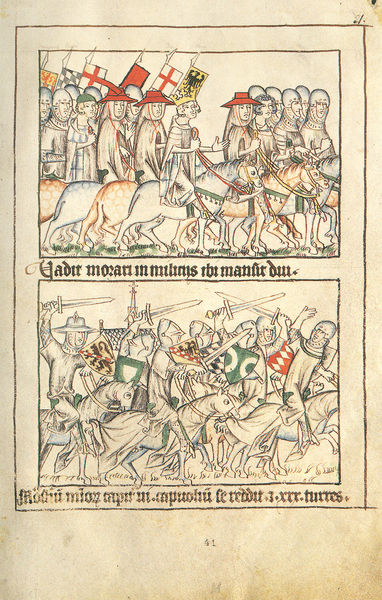
Titel: Trierer Bildhandschrift/Bilderchronik von Kaiser Heinrich VII. und Kurfürst Balduin von Luxemburg 1308-1313/ Kaiser Heinrichs Romfahrt
Schlagwörter: adler, kampf, frauen, menschen, frau, hut, hüte, männer, zeichnung, rot, rahmen, krone, pferd, pferde, reiter, schrift, fahnen, schlacht, gefolge, könig, schild, unterschrift, buch, schilder, schwert, schwerter, text, helm, ritter, rüstung, buchseite, wappen, helme, königin, löwe, latein, schilde, rüstungen, buchmalerei, horde, herold, keieg, schalcht, schlaft, könig.